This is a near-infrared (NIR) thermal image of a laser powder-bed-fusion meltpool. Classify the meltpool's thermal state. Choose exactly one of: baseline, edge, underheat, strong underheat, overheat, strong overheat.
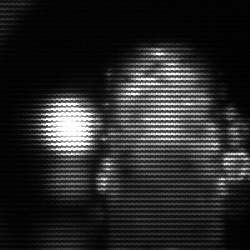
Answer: strong underheat